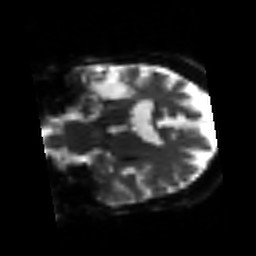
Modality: sbref
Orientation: coronal
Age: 62
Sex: female
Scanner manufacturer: siemens
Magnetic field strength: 3 T
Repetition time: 3.2 s
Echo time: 0.081 s